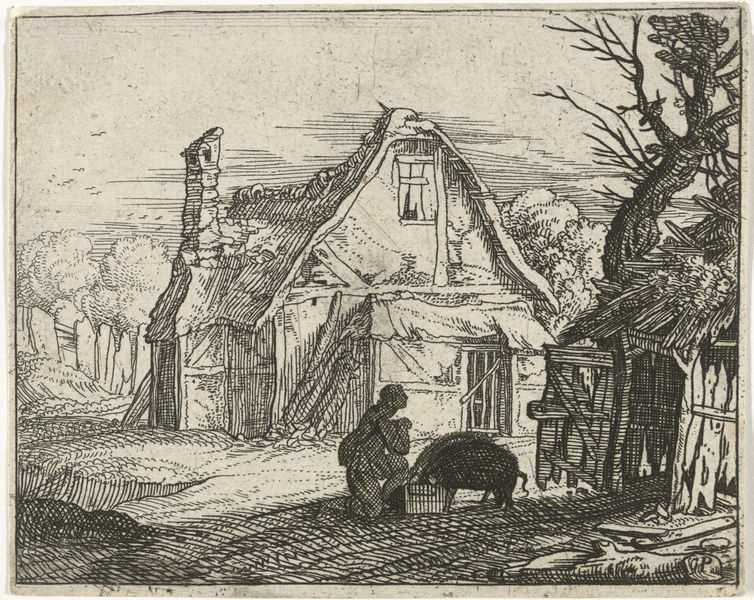
Titel: De verloren zoon als varkenshoeder
Künstler: Gillis (I) Peeters
Standort: Amsterdam
Institution: Rijksmuseum
Schlagwörter: baum, himmel, mann, weiß, bäume, braun, fenster, holz, schwarz, zeichnung, haus, tier, wiese, mensch, vögel, busch, gatter, hütte, kamin, schornstein, schuppen, tusche, schwein, knieen, kritzel